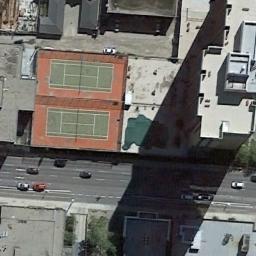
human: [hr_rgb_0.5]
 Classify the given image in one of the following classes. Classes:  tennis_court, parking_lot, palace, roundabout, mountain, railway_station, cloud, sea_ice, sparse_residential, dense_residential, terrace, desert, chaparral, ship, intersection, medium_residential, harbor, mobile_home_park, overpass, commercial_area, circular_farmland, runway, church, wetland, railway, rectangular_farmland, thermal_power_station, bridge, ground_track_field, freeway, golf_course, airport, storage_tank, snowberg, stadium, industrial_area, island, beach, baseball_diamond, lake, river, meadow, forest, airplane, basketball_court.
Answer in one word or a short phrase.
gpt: tennis_court